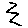
Label: zigzag